Question: I have 4 .bat-files in the Windows autostart folder for starting the programs Sabnzbd, CouchPotato, SickBeard and Headphones together with Windows. In these batch files I run the Python .py file through a line like this:
'''
start "SABnzbd" pythonw "C:\SABnzbd\SABnzbd.py"
'''
After all 4 programs have been started and are running I can see them in the WIndows task manager. However I cannot identify the separate processes. They all identify as 'pythonw.exe *32' with the description 'pythonw.exe':

What I'm trying to do is identifying every program. Do you have any idea how to do that? Could this be done by adding a parameter in the bat file? Or should I do something completely different?
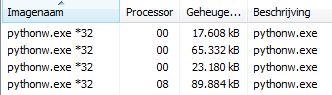
Answer: I just solved it myself.
I've been stupid, I found out I can add colums to the processes tab in the Task manager. One of the columns available is 'Command line' and that column shows exactly what I put in the .bat files including path and the path shows what program the process is.
Because of @Ansgar Wiechers' answer I've been looking to show the command line